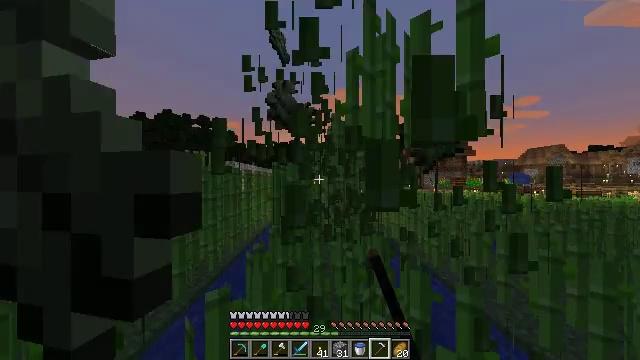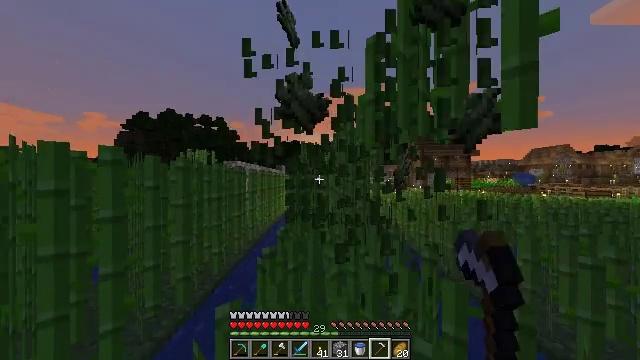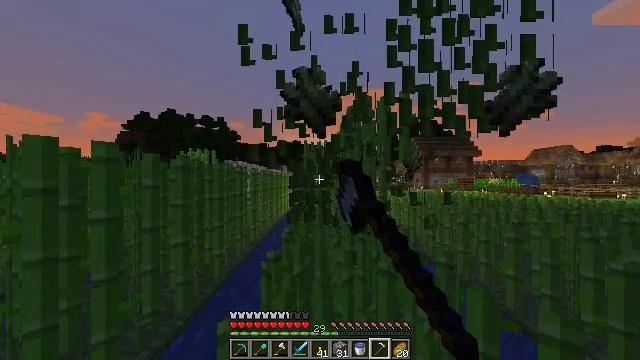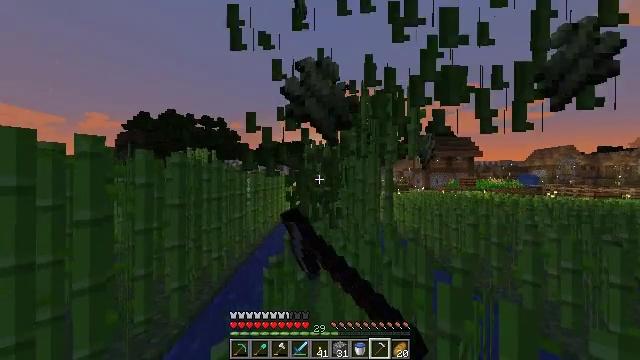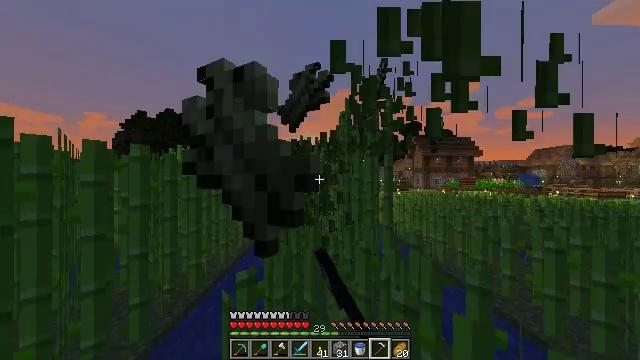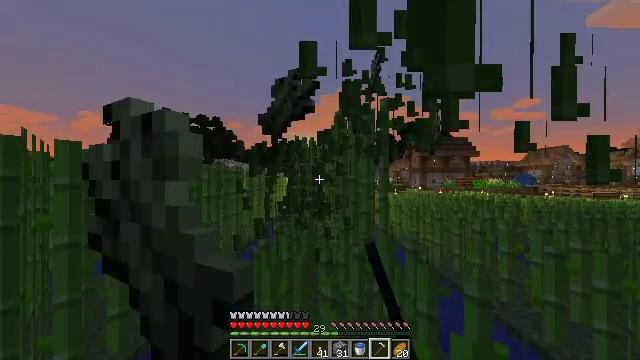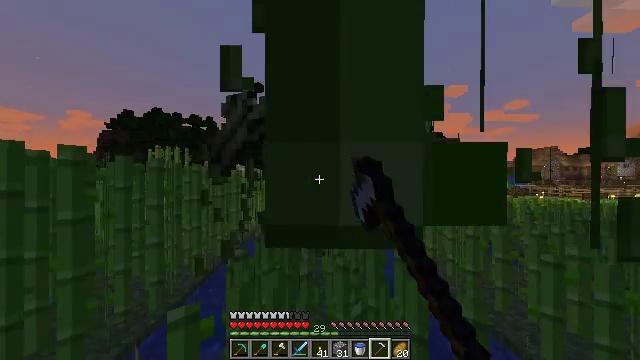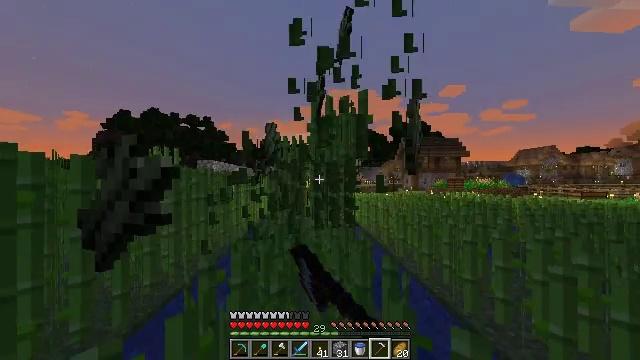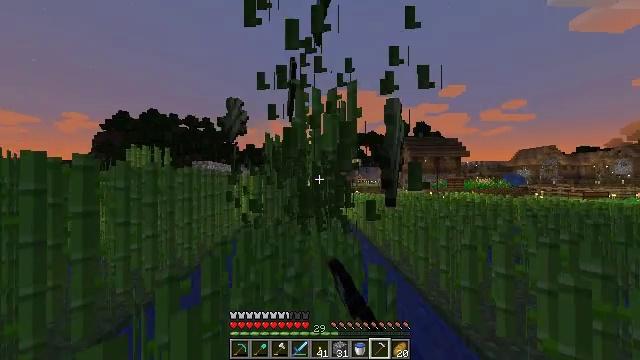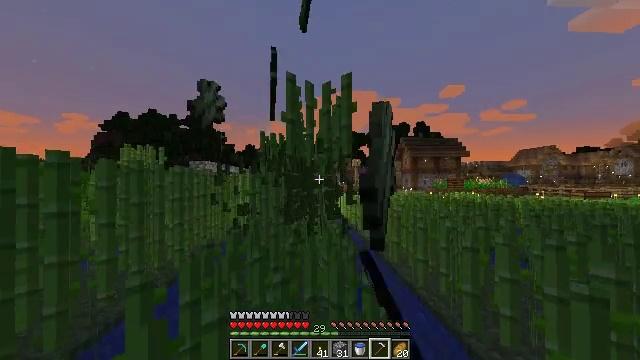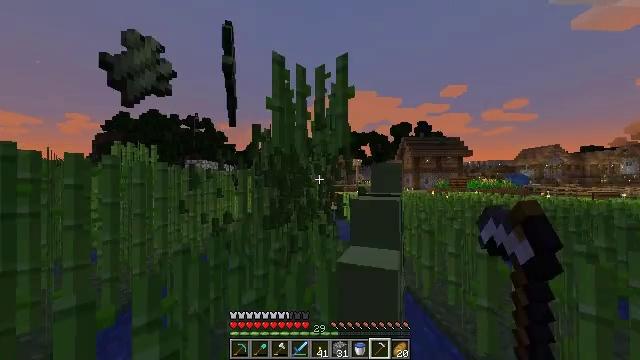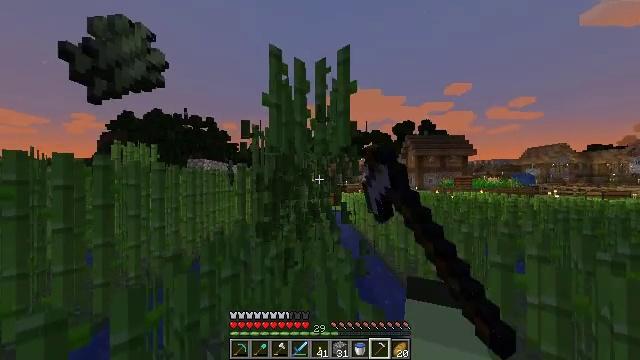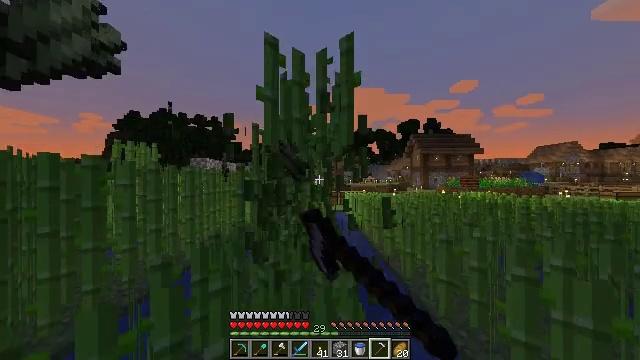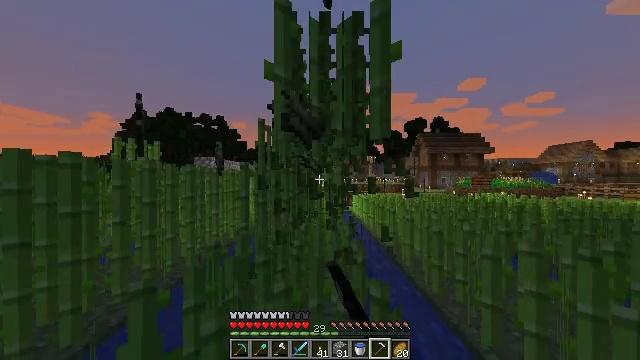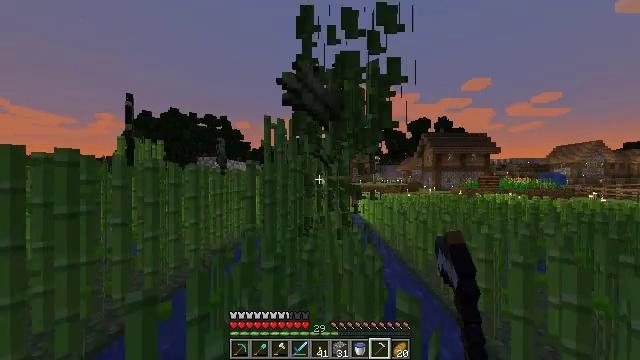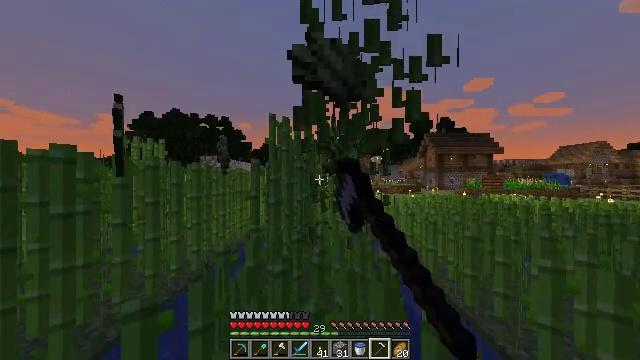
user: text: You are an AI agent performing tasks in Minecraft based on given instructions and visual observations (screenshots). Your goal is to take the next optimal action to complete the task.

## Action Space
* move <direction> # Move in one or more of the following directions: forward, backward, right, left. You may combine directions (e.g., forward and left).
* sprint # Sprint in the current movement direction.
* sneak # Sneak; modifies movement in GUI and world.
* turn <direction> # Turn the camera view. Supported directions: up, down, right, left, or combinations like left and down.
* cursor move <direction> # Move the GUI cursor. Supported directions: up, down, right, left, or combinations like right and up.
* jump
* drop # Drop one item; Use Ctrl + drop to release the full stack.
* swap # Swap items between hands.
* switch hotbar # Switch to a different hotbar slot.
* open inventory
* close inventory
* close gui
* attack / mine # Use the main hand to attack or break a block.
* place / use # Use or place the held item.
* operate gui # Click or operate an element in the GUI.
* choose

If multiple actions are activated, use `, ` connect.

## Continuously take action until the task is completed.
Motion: motion action
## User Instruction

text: Collect sugar cane near water sources.
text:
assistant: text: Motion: move forward and move left, sprint, attack / mine
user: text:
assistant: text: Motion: move forward, sprint, attack / mine
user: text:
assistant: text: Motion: move forward and move right, sprint, attack / mine
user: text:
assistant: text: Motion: move forward and move right, sprint, attack / mine
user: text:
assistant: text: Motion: move forward and move right, sprint, attack / mine
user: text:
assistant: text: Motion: move forward and move right, sprint, turn right, attack / mine
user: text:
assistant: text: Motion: move forward and move right, sprint, attack / mine
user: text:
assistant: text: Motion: move forward and move right, sprint, attack / mine
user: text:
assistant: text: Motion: move forward, sprint, attack / mine
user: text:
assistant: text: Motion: move forward, sprint, attack / mine
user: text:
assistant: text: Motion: move forward, sprint, attack / mine
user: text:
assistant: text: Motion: move forward and move left, sprint, turn left, attack / mine
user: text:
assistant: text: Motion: move forward and move left, sprint, turn left, attack / mine
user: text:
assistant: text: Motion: move forward and move left, sprint, attack / mine
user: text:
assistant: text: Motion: move forward and move left, sprint, attack / mine
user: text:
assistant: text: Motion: move forward and move left, sprint, attack / mine
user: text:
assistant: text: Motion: move forward, sprint, attack / mine
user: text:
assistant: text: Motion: move forward, sprint, attack / mine
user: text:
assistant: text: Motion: move forward and move right, sprint, attack / mine
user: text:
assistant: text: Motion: move forward and move right, sprint, attack / mine
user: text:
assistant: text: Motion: move forward and move right, sprint, attack / mine
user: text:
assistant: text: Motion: move forward and move right, sprint, attack / mine
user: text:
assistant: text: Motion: move forward, sprint, attack / mine
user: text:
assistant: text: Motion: move forward, sprint, attack / mine
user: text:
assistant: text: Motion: move forward and move left, sprint, attack / mine
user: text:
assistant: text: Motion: move forward and move left, sprint, attack / mine
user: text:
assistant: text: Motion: move forward and move left, sprint, turn left, attack / mine
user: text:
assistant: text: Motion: move forward and move left, sprint, attack / mine
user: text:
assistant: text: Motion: move forward and move left, sprint, attack / mine
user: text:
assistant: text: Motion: move forward and move left, sprint, attack / mine